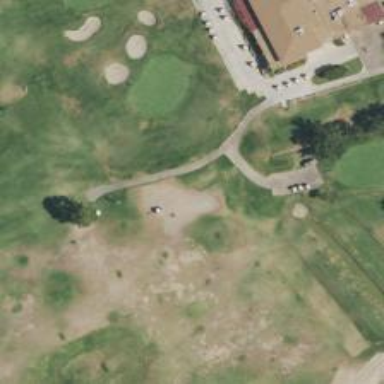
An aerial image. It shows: Path for both road and golf.